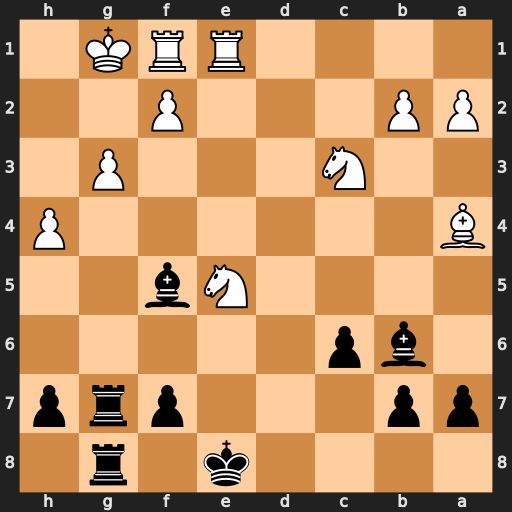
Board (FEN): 4k1r1/pp3prp/1bp5/4Nb2/B6P/2N3P1/PP3P2/4RRK1
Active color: b
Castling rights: -
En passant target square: -
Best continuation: Rxg3+ Kh1 Rh3#